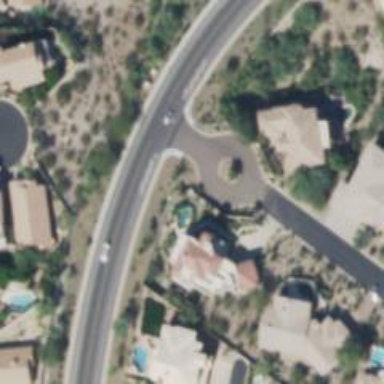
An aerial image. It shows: Residential road.